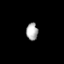
Tissue: prostate
Cell type: Others
Senescence score: 0.7859
Nuclear area (px): 196
Mean DAPI intensity: 172.383